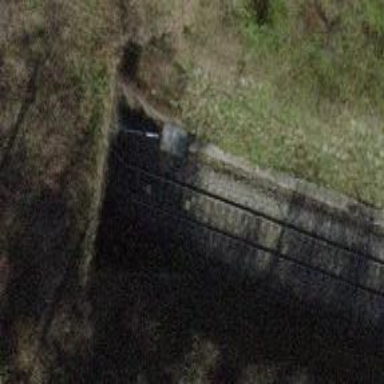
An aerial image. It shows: Railway signal.